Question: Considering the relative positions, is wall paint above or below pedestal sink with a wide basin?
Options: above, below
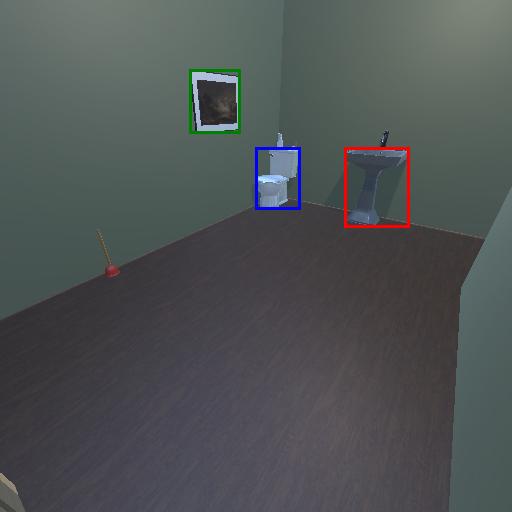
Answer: above